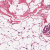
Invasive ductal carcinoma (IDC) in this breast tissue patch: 0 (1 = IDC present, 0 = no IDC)